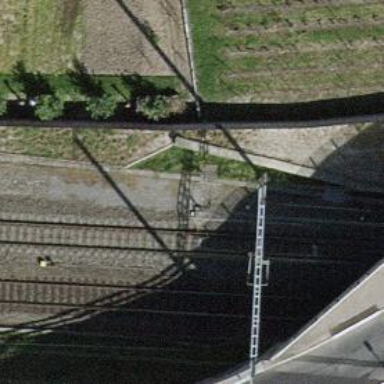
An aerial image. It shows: Railway switch.